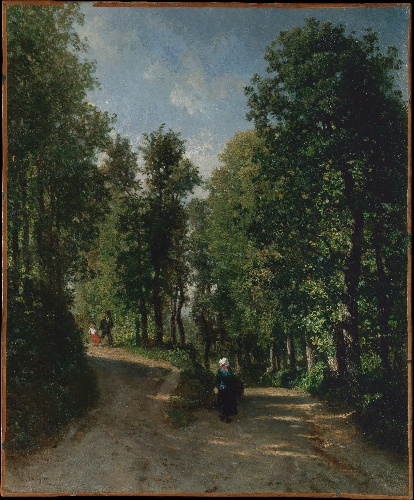
Title: Road in the Woods
Artist: Constant Troyon
Artist bio: French, Sèvres 1810–1865 Paris
Date: mid-1840s
Object type: Painting
Classification: Paintings
Medium: Oil on canvas
Dimensions: 22 7/8 x 19 in. (58.1 x 48.3 cm)
Department: European Paintings
Credit line: Bequest of Collis P. Huntington, 1900
Accession year: 1925
Repository: Metropolitan Museum of Art, New York, NY
Tags: Roads|Forests